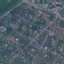
Label: Residential